Question: Android noob here. I learn the best by seeing the source code of a functional example, but I have been unable to find a simple-but-complete example of using a socket in its own thread.
I have an Android service that needs to communicate with the Internet. I want to open a TCP socket that connects to a server on the Internet. The service needs to send data to the Internet, and data coming back from the net will need to go to the service. Since the service is doing other things as well, the socket connection needs to live in its own thread.
Any idea where I could find an example of a socket in a thread with communication to/from the socket?
Thanks

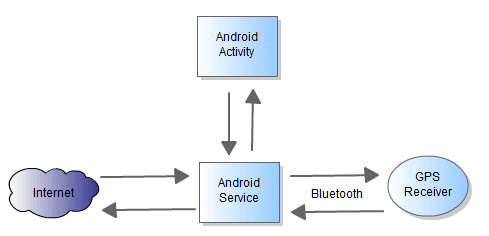
Answer: You simply need to create an async task that communicates in the background and then updates the UI thread as needed. Here is the background thread to get information from a socket and update a text view with the number of bytes it receivers
'''
public class InternetTask extends AsyncTask<Void, Integer, Void> {
private WeakReference<TextView> mUpdateView;
public LoginTask(TextView view) {
this.mUpdateView = new WeakReference<TextView>(view);
}
@Override
protected Void doInBackground() {
try {
Socket socket = new Socket("127.0.0.1", 80);
InputStream is = socket.getInputStream();
byte[] buffer = new byte[25];
int read = is.read(buffer);
while(read != -1){
publishProgress(read);
read = is.read(buffer);
}
is.close();
socket.close();
} catch (Exception e) {
e.printStackTrace();
}
}
@Override
protected void onProgressUpdate(Integer... values) {
if(mUpdateView.get() != null && values.length > 0){
mUpdateView.get().setText(values[0].toString());
}
}
}
'''
And here is how you would kick that thread off
'''
public class TestTab extends Activity {
@Override
protected void onCreate(Bundle savedInstanceState) {
super.onCreate(savedInstanceState);
setContentView(R.layout.someLayout);
TextView textView = (TextView)findViewById(R.id.someid);
InternetTask task = new InternetTask(textView);
task.execute();
}
}
'''